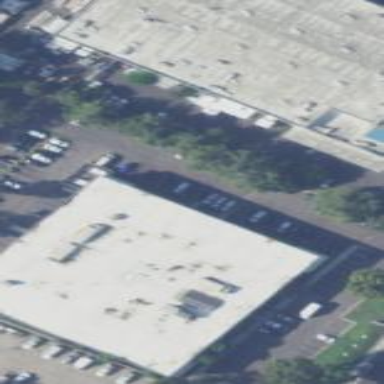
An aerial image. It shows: Commercial building.